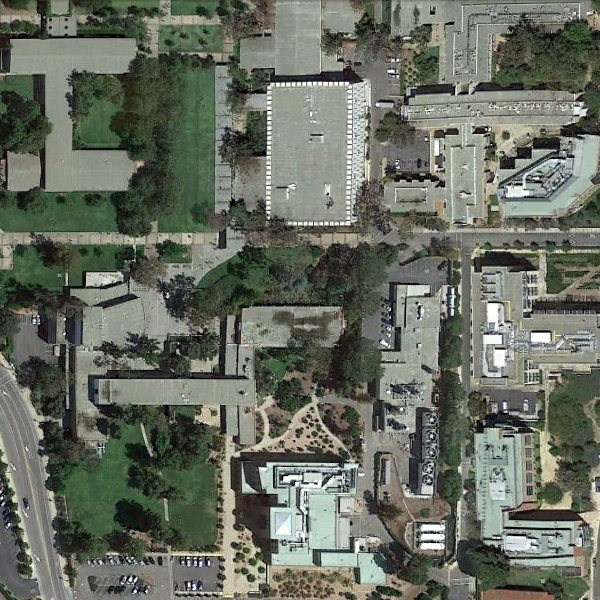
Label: School